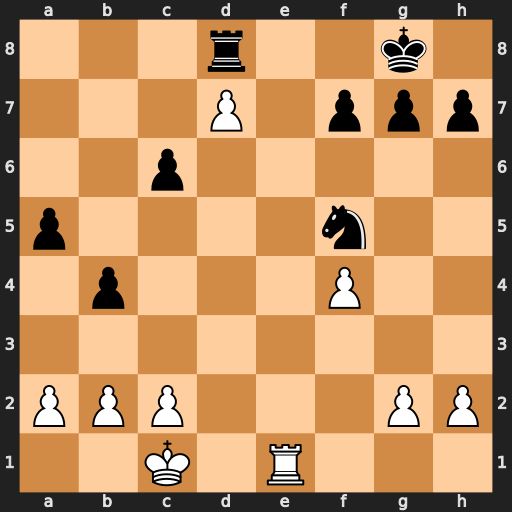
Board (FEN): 3r2k1/3P1ppp/2p5/p4n2/1p3P2/8/PPP3PP/2K1R3
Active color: w
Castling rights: -
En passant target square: -
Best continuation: Re8+ Rxe8 dxe8=Q#